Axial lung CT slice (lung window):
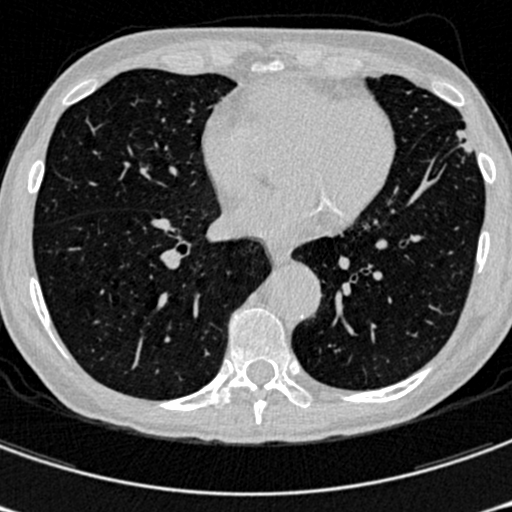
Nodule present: no